Field crop: maize
Growth stage: 2
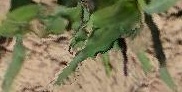
Species: maize